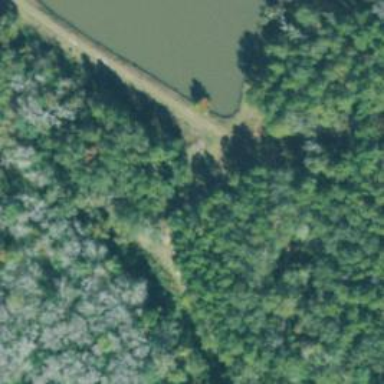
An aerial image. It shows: Dam across waterway.